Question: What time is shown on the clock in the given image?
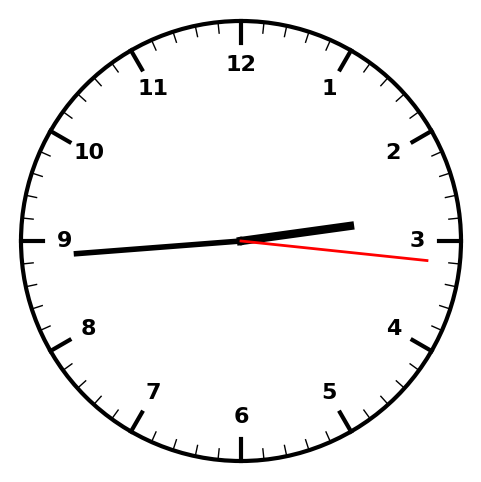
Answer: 02:44:16